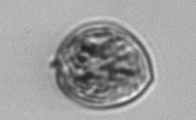
Label: Prorocentrum